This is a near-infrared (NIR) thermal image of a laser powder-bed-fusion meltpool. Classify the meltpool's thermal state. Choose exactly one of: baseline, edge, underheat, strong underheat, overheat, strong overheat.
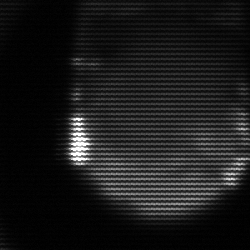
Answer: edge